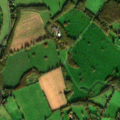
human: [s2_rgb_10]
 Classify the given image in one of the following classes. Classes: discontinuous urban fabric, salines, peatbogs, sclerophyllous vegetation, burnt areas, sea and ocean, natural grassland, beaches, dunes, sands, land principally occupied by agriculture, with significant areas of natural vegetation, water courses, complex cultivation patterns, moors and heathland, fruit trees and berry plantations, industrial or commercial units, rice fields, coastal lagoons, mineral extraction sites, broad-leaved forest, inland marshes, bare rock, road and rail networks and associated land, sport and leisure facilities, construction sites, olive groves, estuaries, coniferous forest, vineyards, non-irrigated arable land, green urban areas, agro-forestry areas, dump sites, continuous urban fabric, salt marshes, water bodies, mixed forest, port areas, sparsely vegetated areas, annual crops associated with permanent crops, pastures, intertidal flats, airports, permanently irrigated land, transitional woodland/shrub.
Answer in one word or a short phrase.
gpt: non-irrigated arable land, pastures